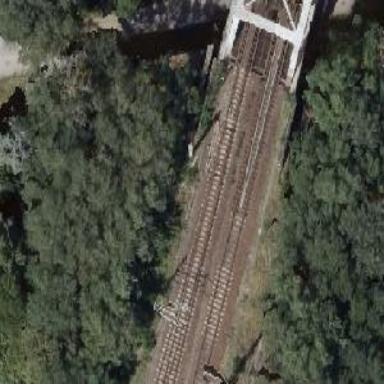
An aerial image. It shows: Railway switch with the turnout on the right side.